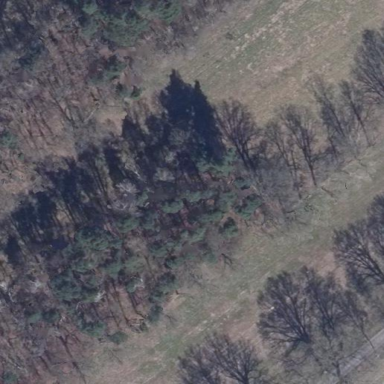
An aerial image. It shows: Forest area.